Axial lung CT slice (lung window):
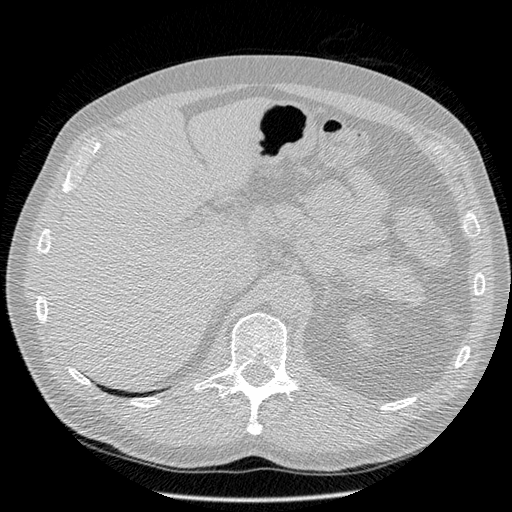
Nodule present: no